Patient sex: M
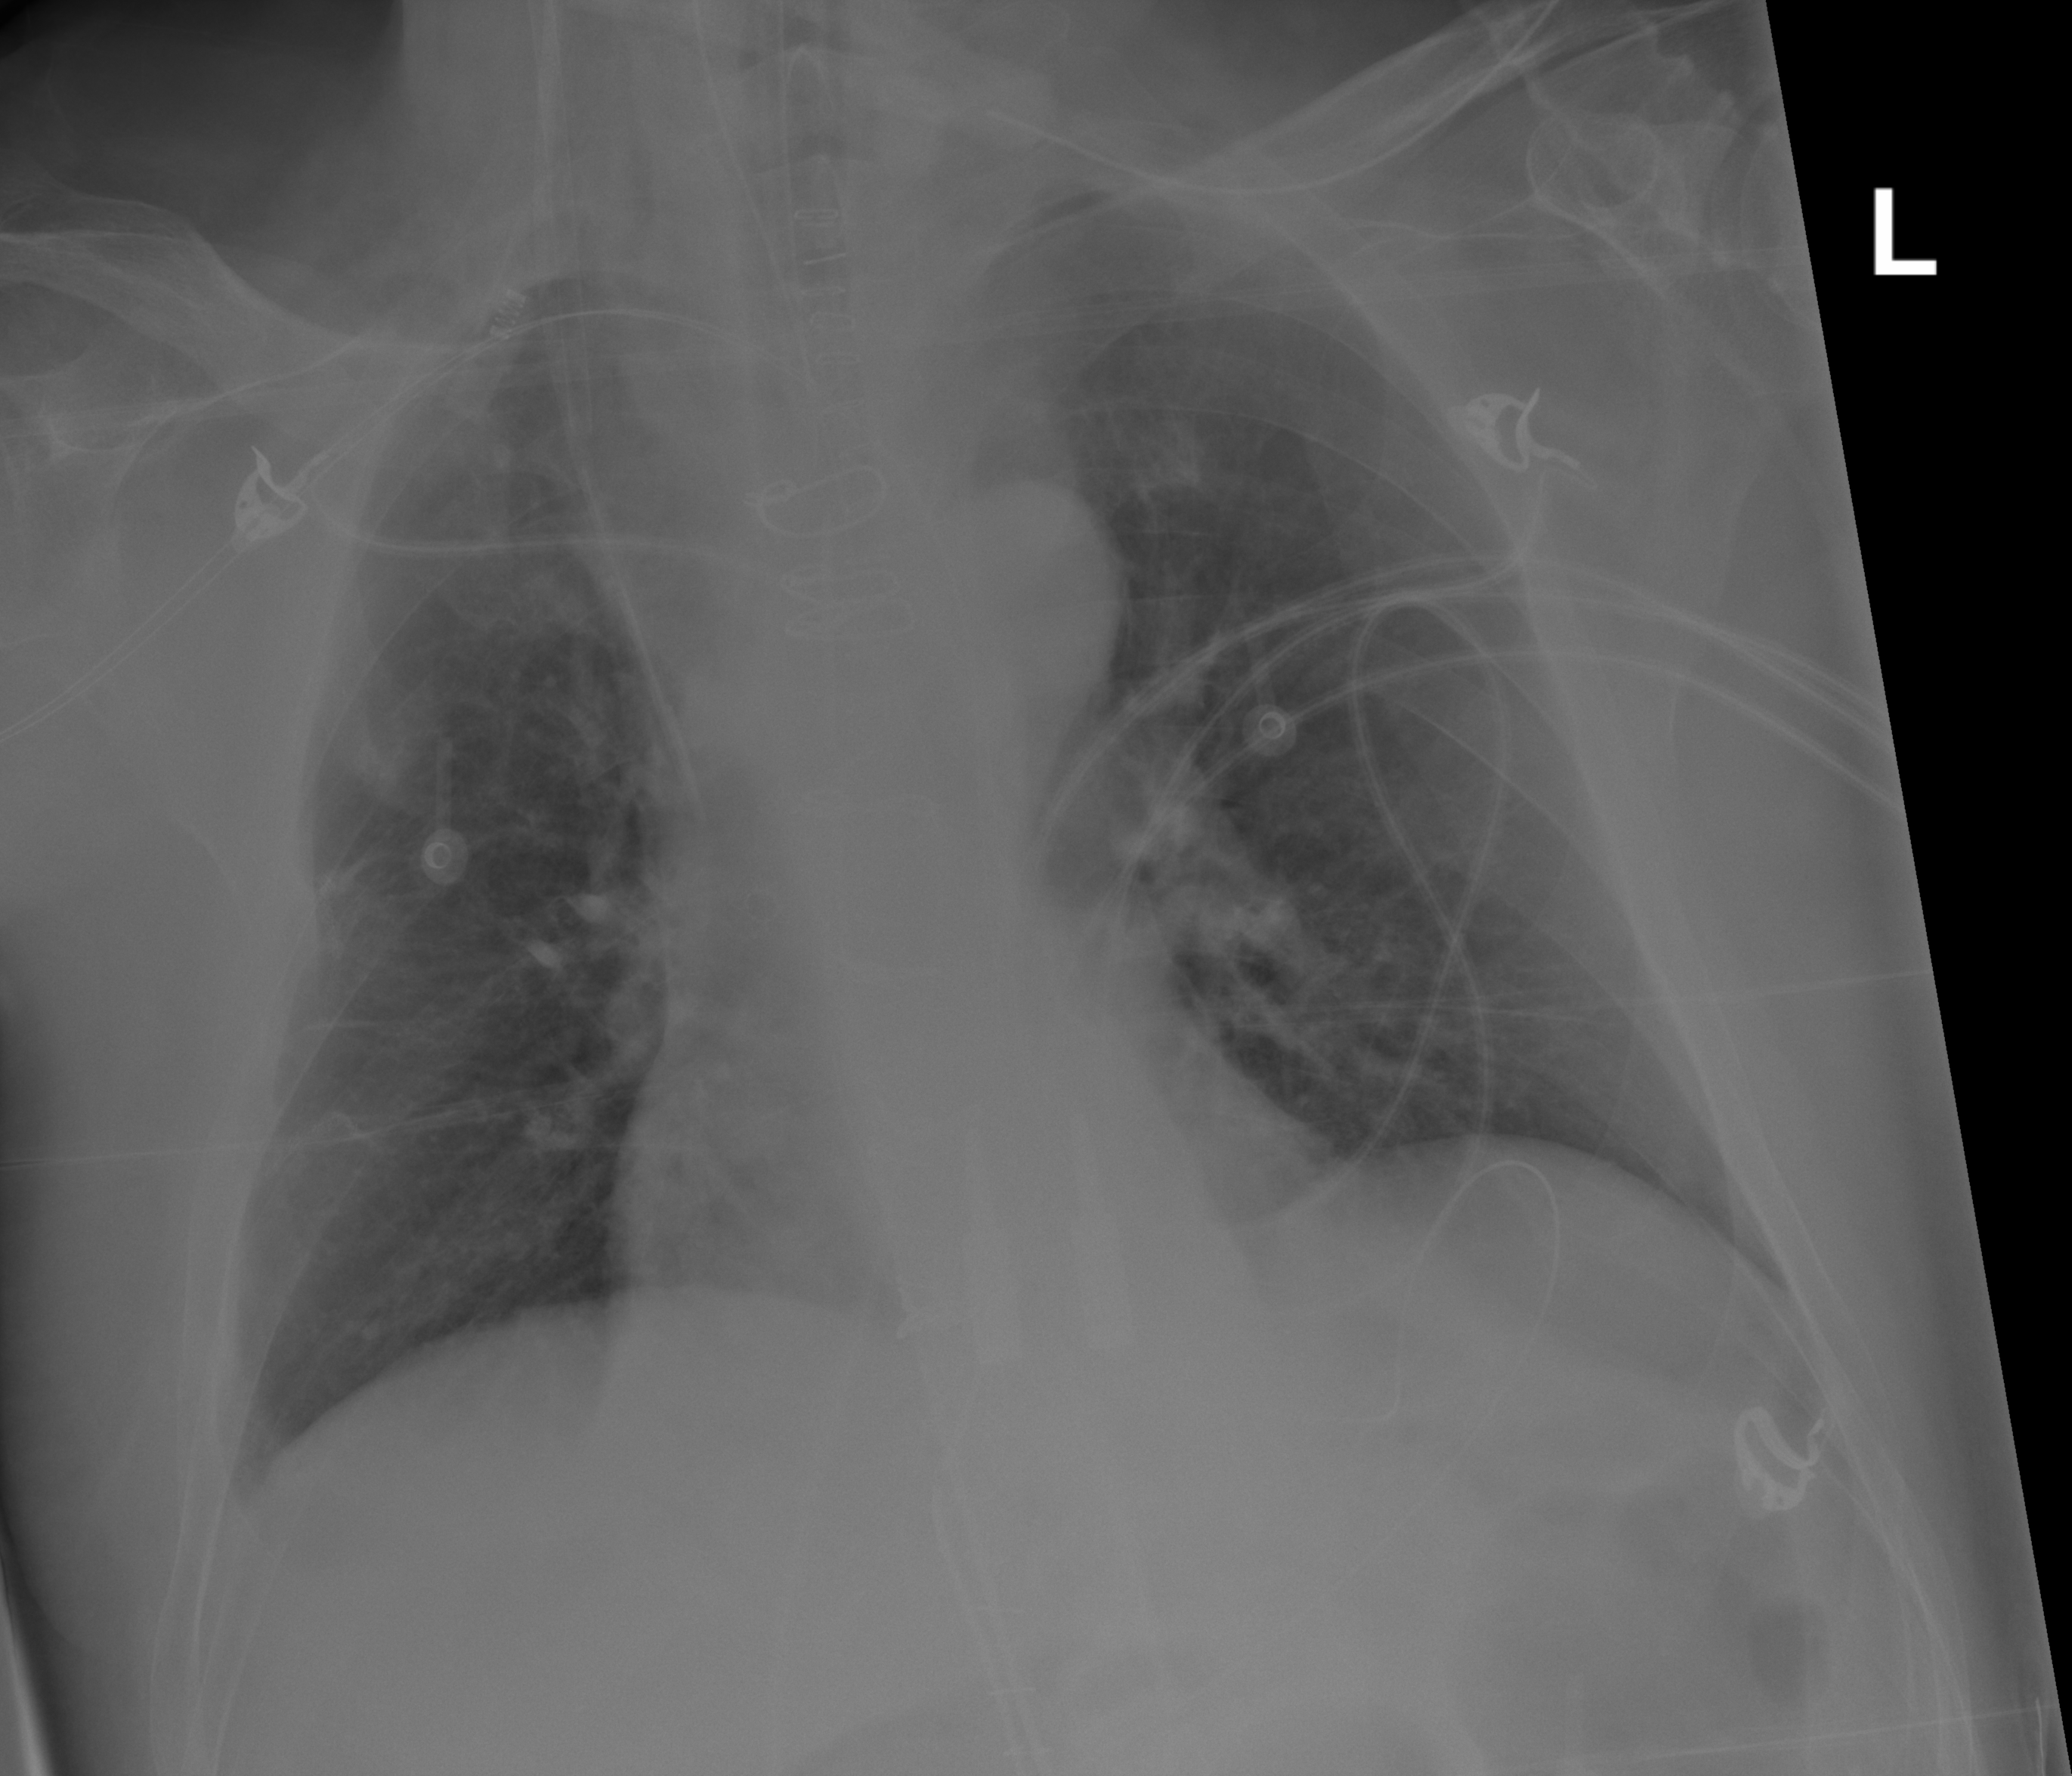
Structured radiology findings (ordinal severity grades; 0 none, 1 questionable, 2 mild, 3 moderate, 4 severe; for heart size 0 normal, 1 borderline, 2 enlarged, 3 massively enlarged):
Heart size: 0
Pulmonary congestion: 0
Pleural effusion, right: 0
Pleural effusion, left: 0
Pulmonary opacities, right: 0
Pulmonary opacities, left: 0
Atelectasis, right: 2
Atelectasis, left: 2